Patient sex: F
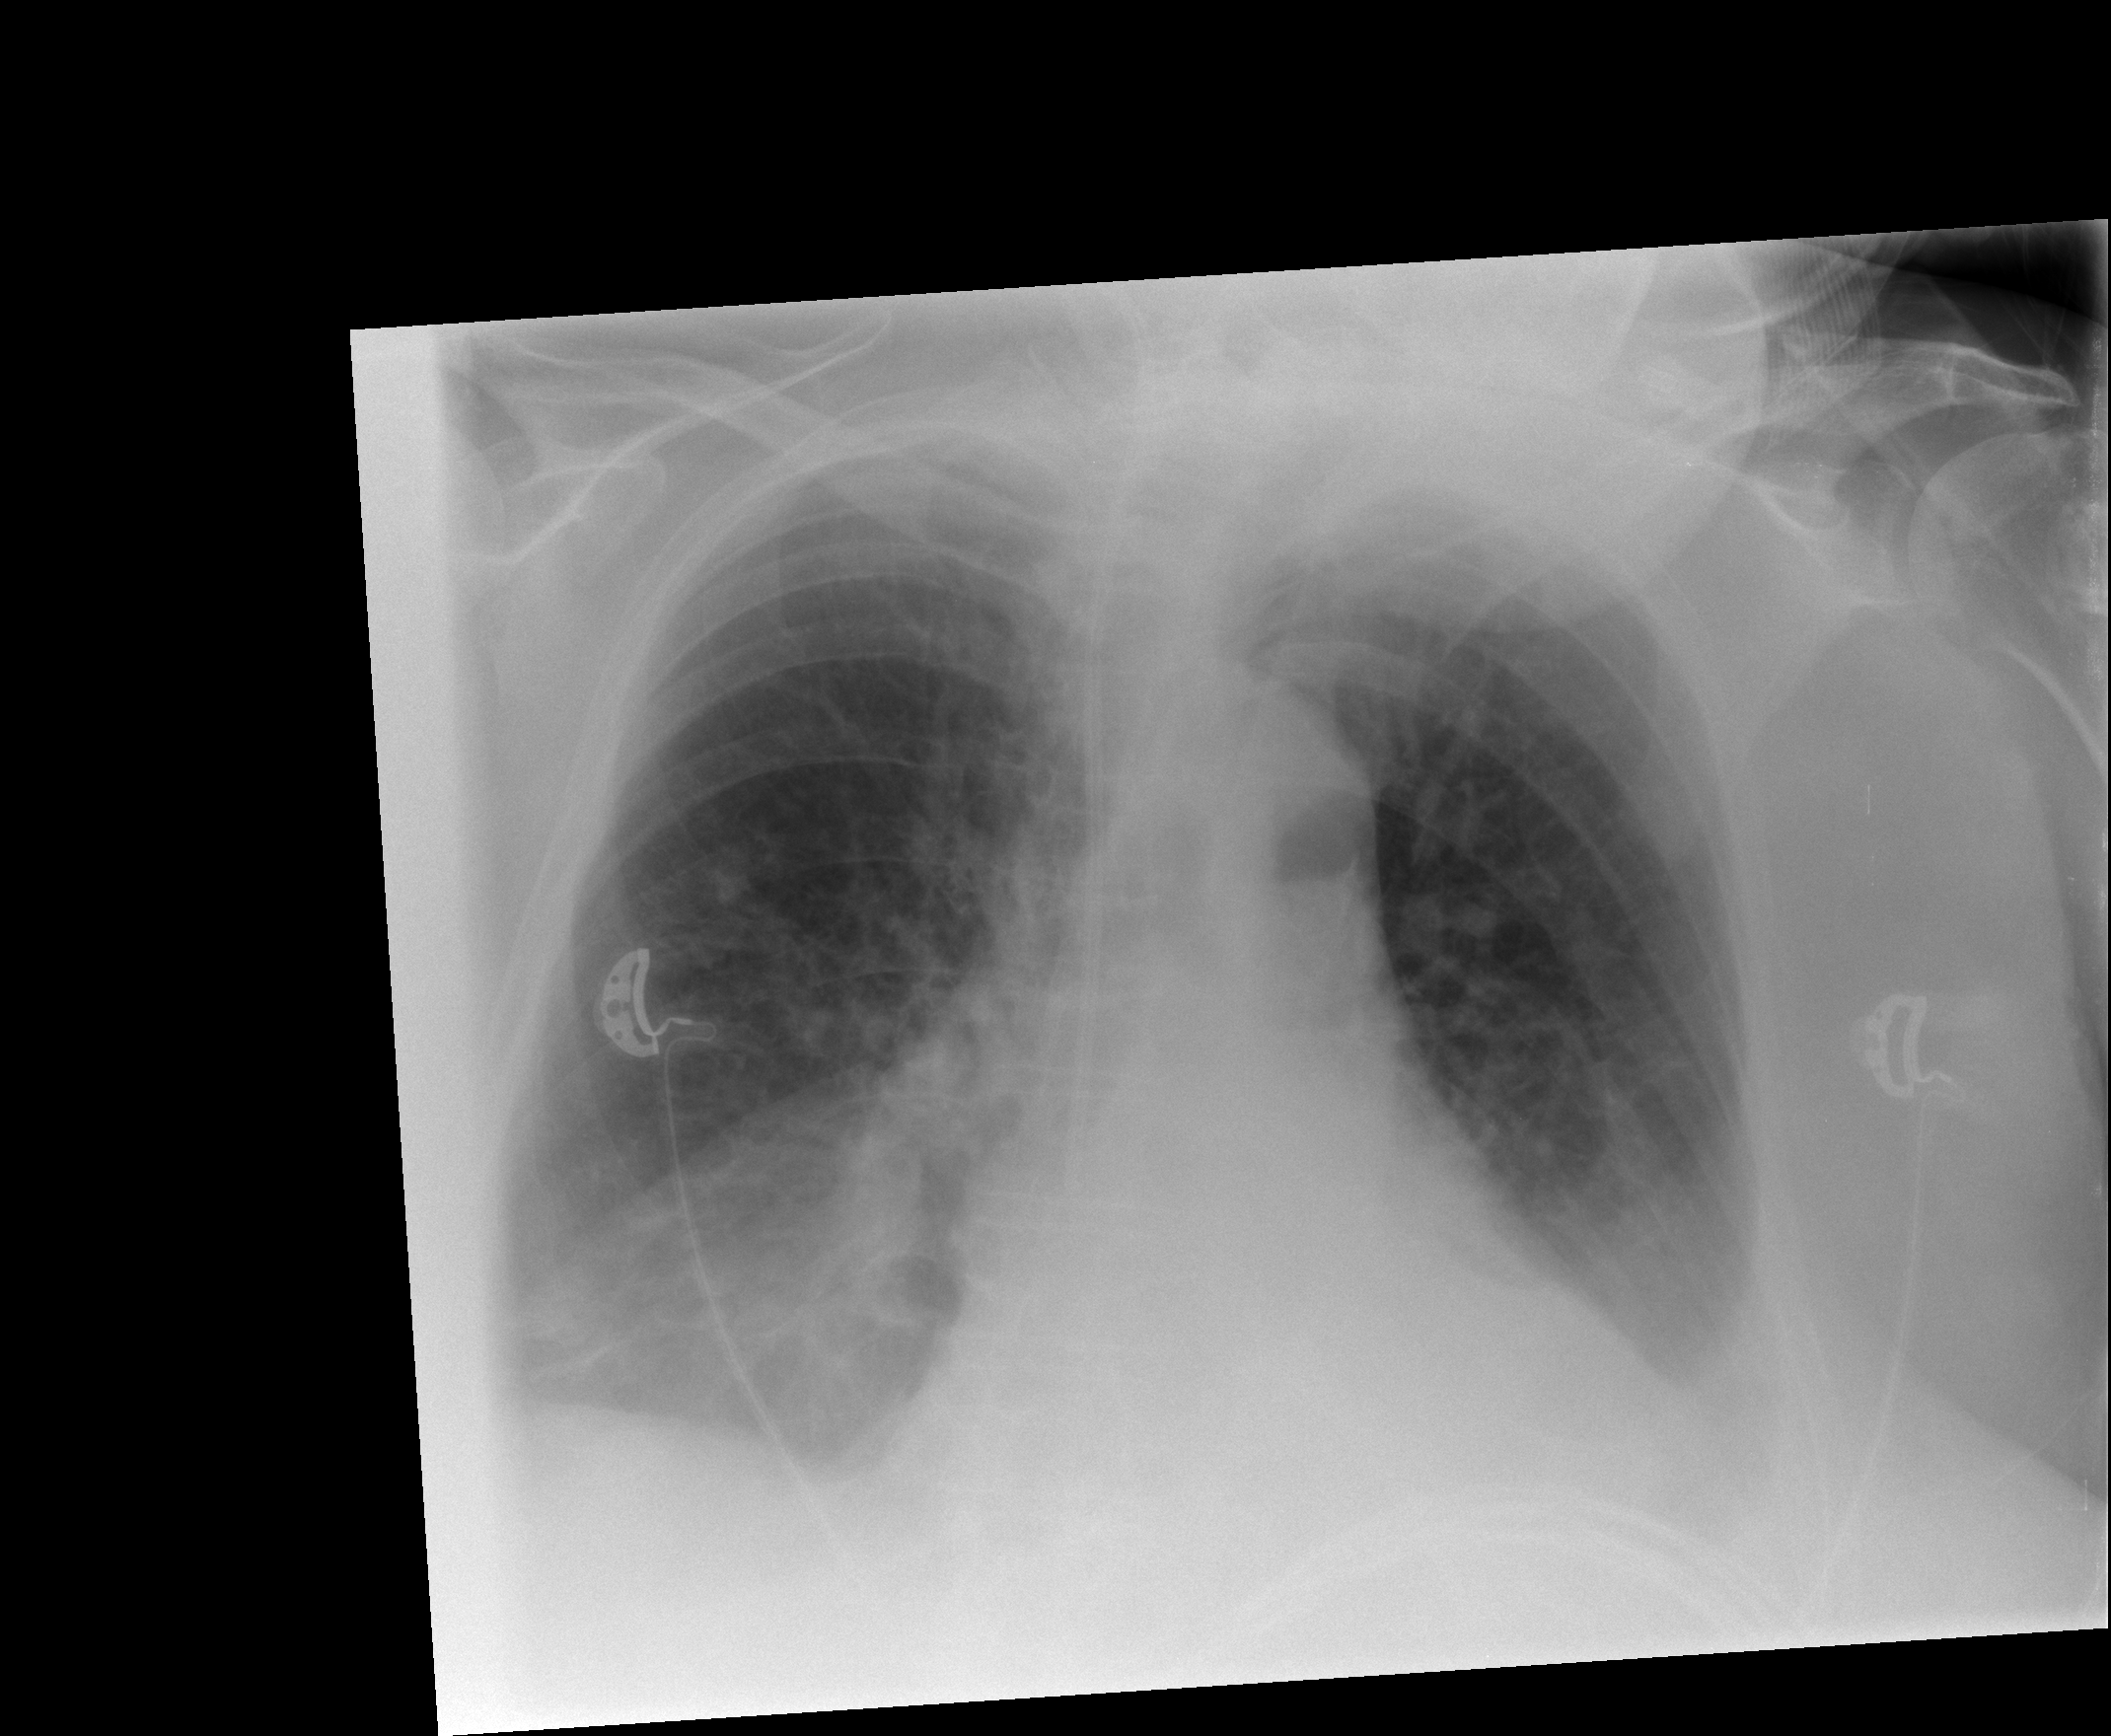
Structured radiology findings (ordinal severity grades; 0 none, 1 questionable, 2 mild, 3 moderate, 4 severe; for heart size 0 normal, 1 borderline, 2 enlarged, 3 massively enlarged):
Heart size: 0
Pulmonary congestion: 1
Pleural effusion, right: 2
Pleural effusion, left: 2
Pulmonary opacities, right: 0
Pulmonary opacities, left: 0
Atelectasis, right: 3
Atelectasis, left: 2